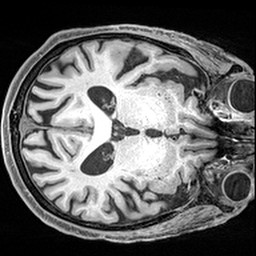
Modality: T1w
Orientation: axial
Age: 80
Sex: male
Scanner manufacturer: siemens
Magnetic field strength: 3 T
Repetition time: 2.4 s
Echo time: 0.0022 s